Из легких нитей и одинаковых блоков массой $M$ каждый собрана полубесконечная система (см. рисунок).
Найдите силу $F$, которую показывает динамометр $Д$.
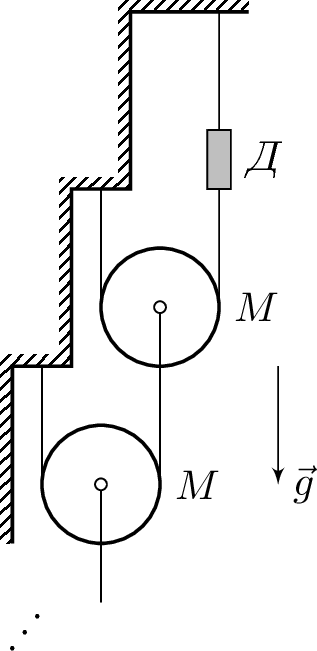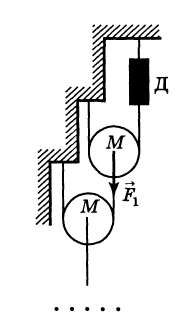
Решение: Заметим, что если удалить крайний правый блок, получится система, эквивалентная исходной. Иными словами $F_{1}=F$ (см. рисунок).  Условие равновесия первого блока:$$2 F=M g+F_{1}=Mg+F.$$Отсюда $F=M g$.
Ответ: $$ F=M g. $$
Темы:
T, Механика, Динамика, Бесконечная цепочка, Всероссийские, Блоки, Сила